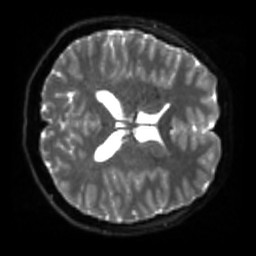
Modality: sbref
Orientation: axial
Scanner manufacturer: siemens
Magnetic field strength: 3 T
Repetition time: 4 s
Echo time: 0.0594 s